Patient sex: F
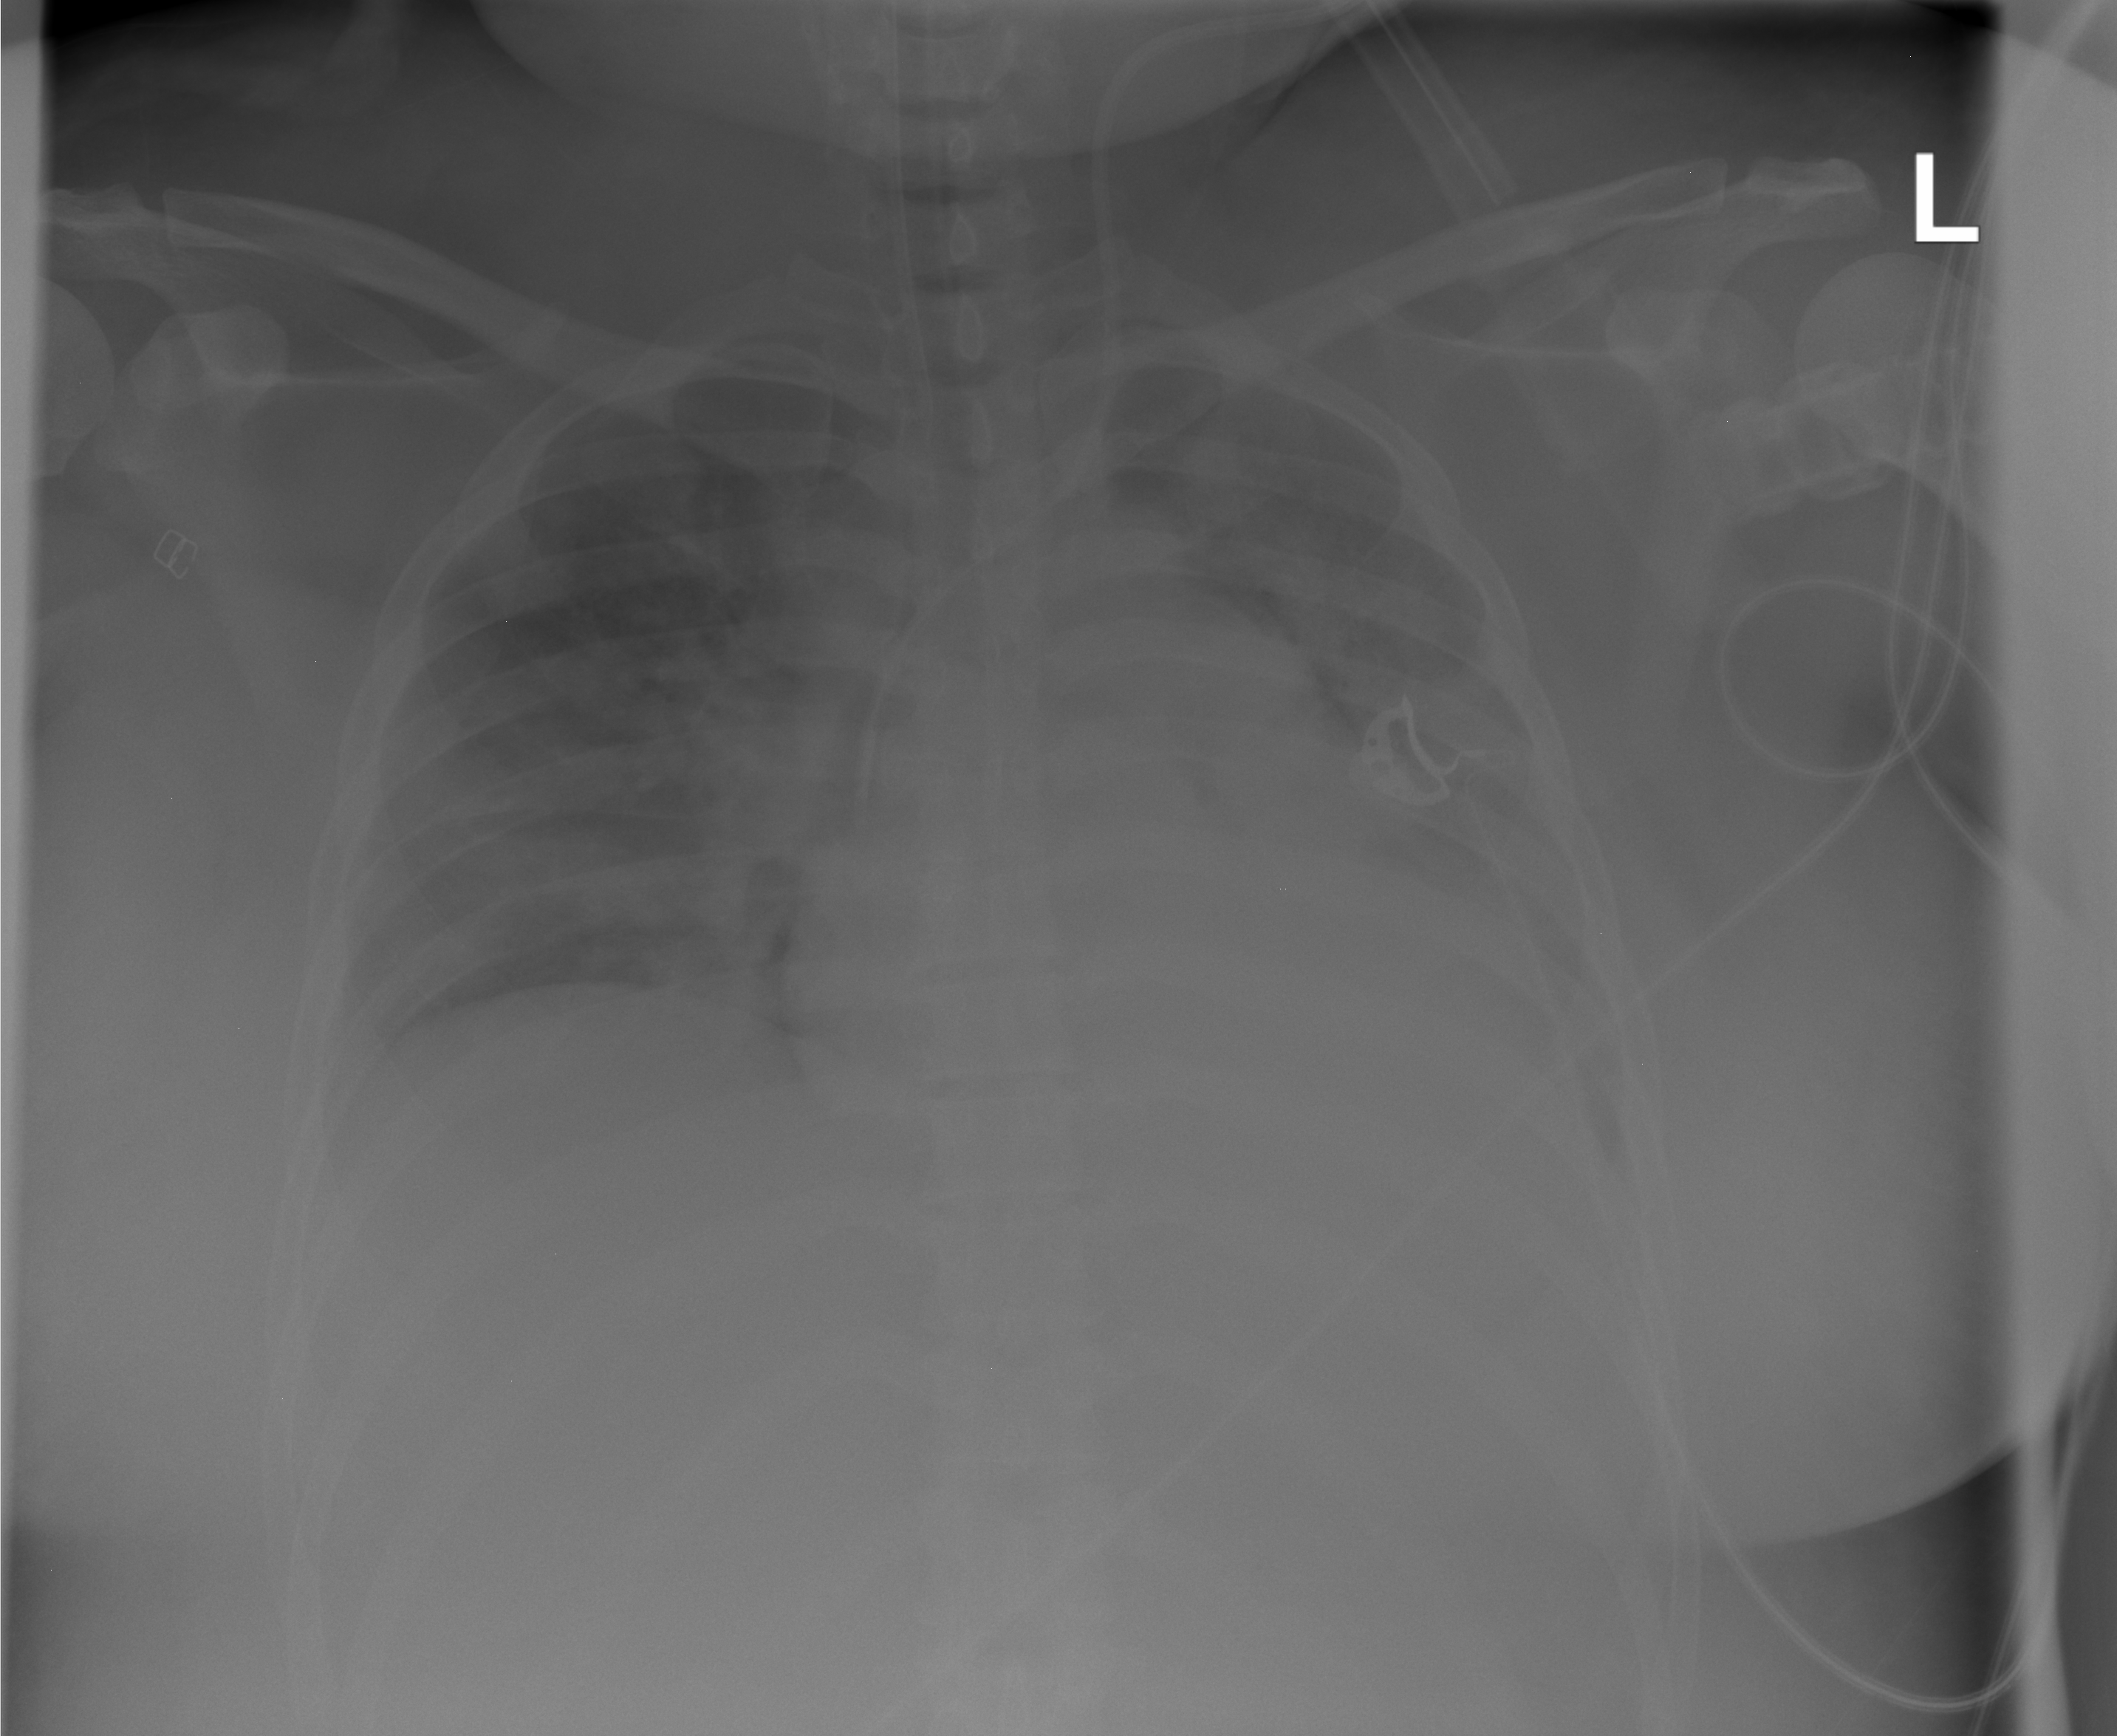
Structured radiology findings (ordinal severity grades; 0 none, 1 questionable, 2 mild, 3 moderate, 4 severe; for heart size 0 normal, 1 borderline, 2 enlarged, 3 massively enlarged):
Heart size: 2
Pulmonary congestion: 3
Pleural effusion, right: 2
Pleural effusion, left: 2
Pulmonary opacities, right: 2
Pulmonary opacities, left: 2
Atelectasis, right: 2
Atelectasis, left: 2